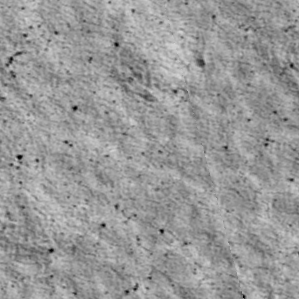
Label: non_frost